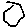
Label: hexagon